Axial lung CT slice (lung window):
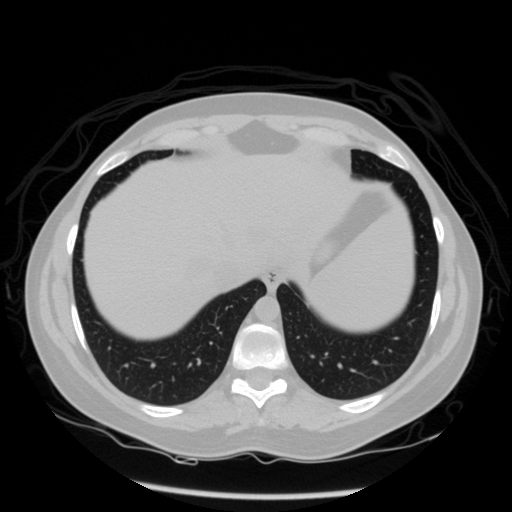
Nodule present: no